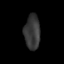
Tissue: skin
Cell type: Epithelial cells
Senescence score: 0.7174
Nuclear area (px): 538
Mean DAPI intensity: 54.87